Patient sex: F
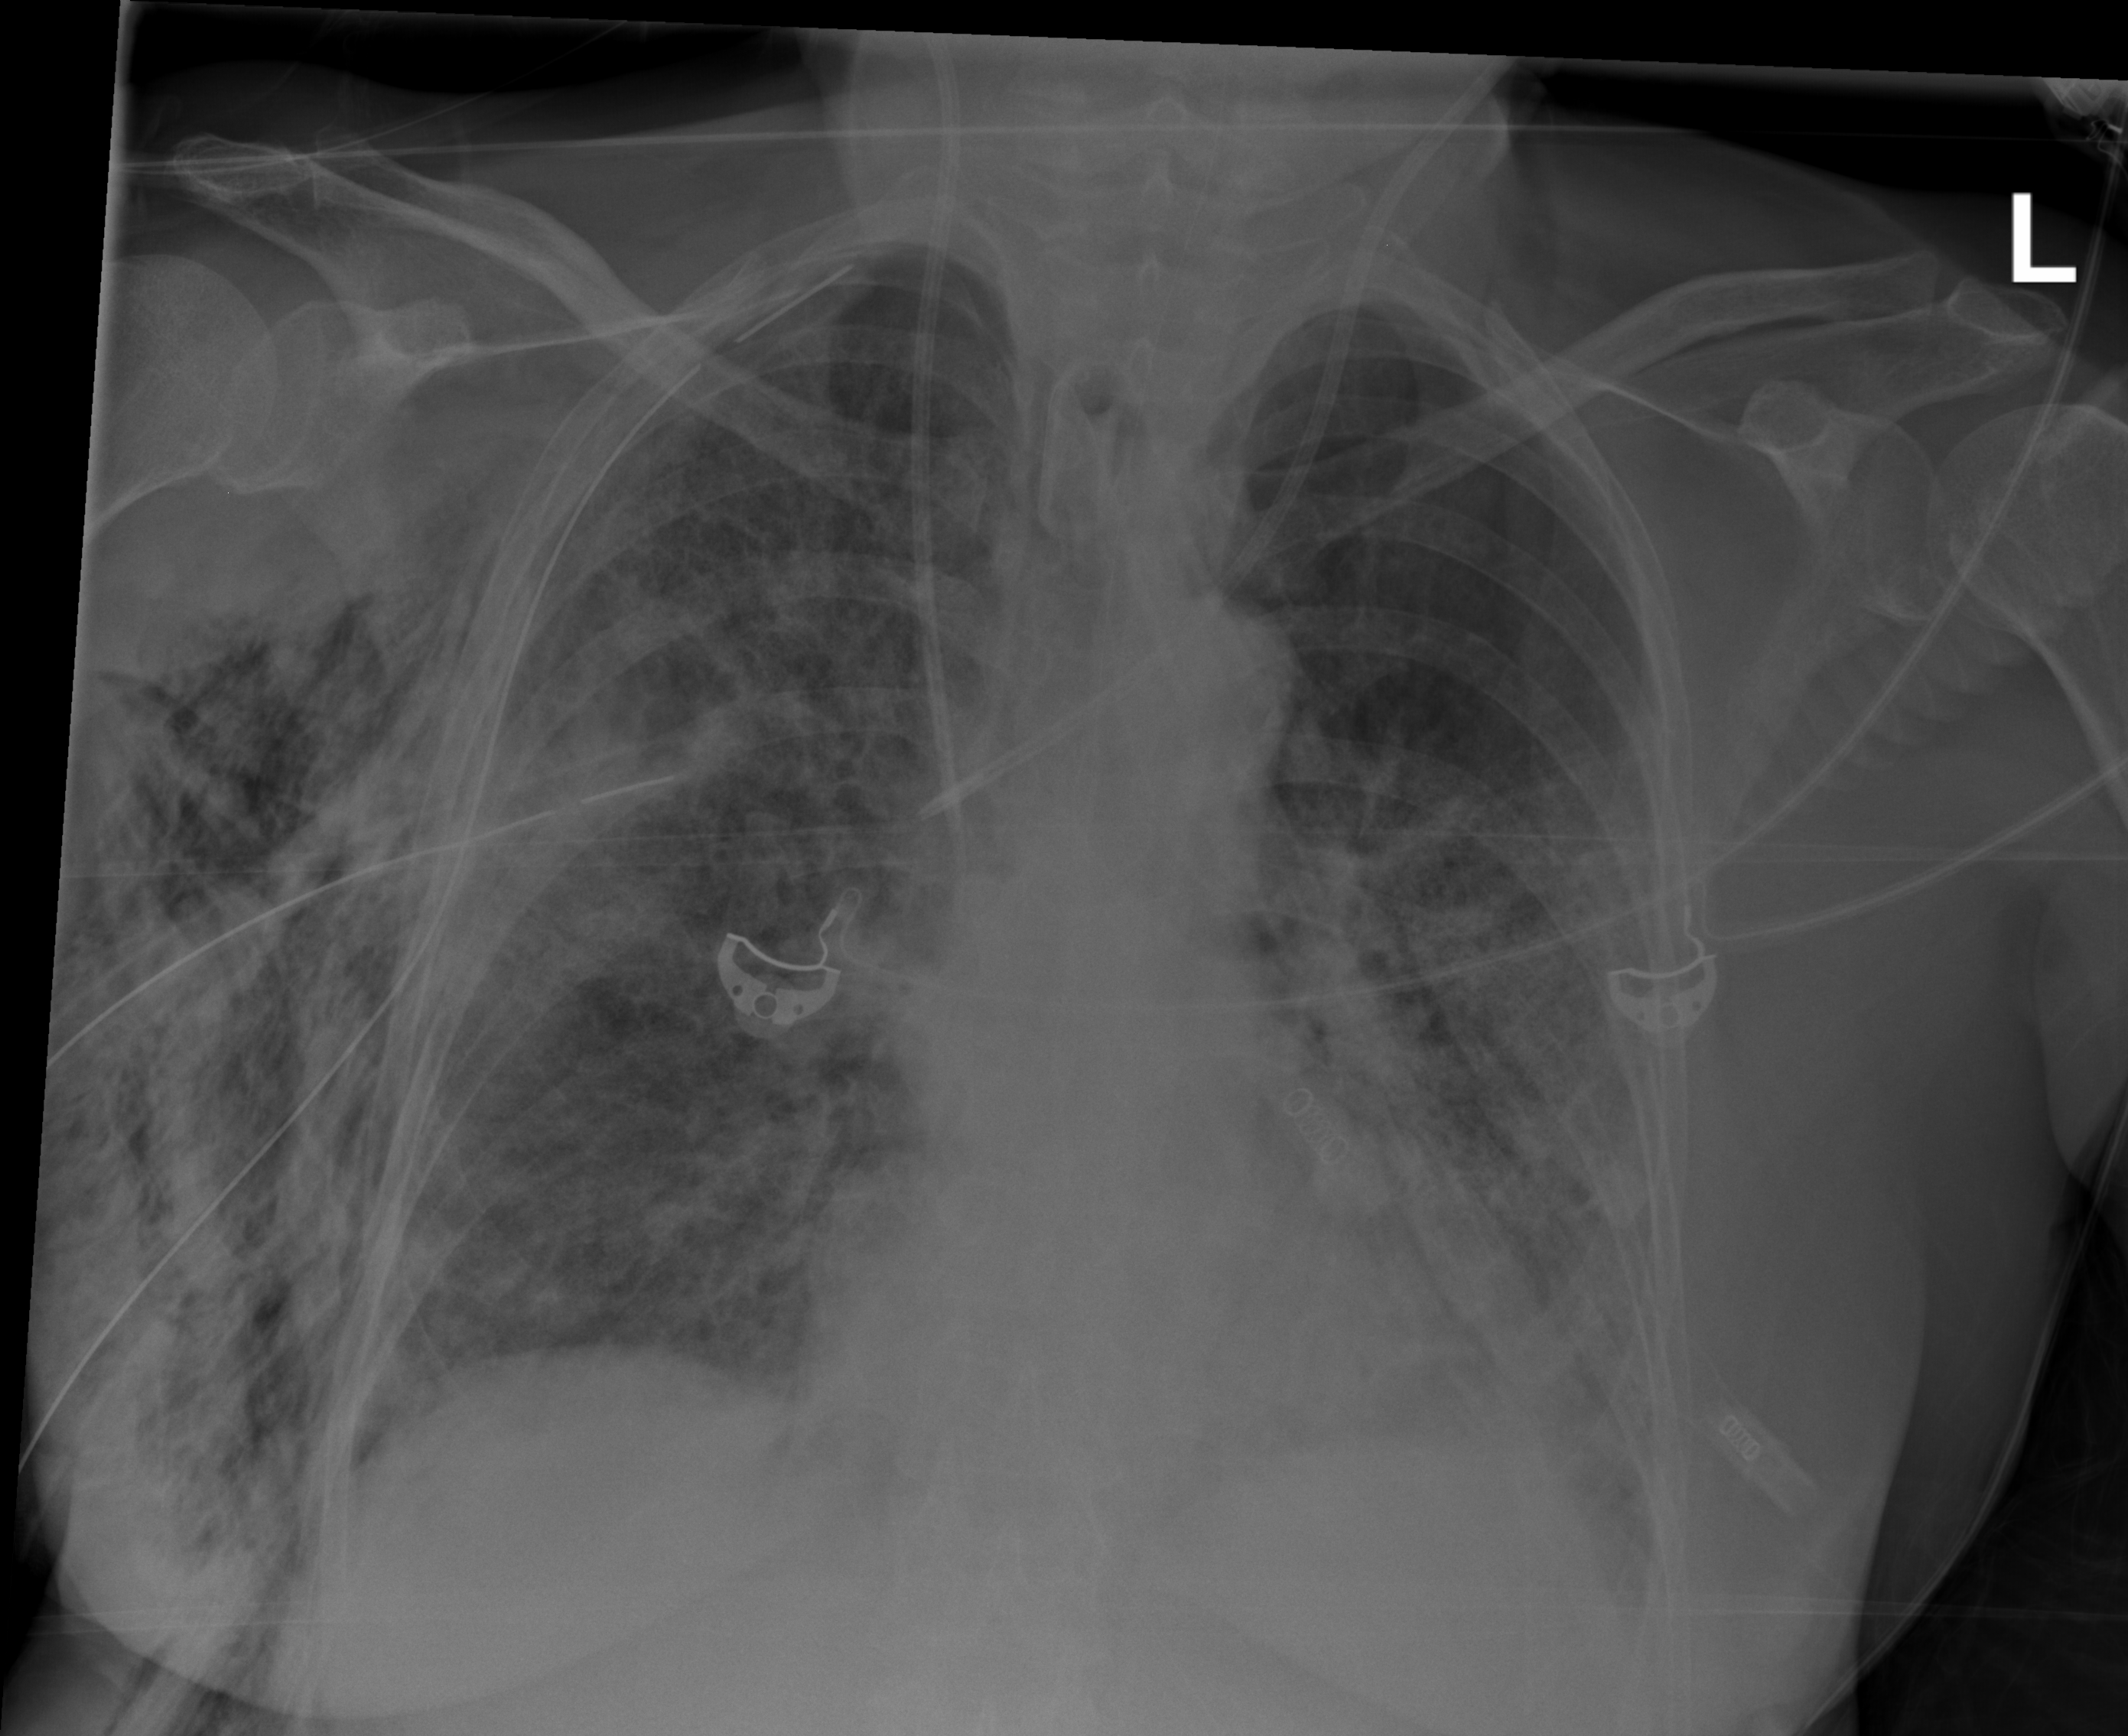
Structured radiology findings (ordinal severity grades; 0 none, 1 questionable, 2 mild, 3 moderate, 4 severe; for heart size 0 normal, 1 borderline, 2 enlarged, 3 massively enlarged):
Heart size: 0
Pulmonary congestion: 0
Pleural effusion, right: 0
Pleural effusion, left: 0
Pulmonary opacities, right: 3
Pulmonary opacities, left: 3
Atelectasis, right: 3
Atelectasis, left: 3